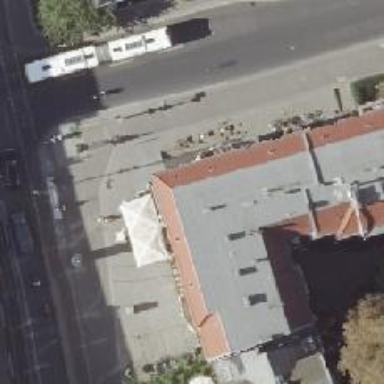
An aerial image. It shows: Cafe.